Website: apple
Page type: cross-sells
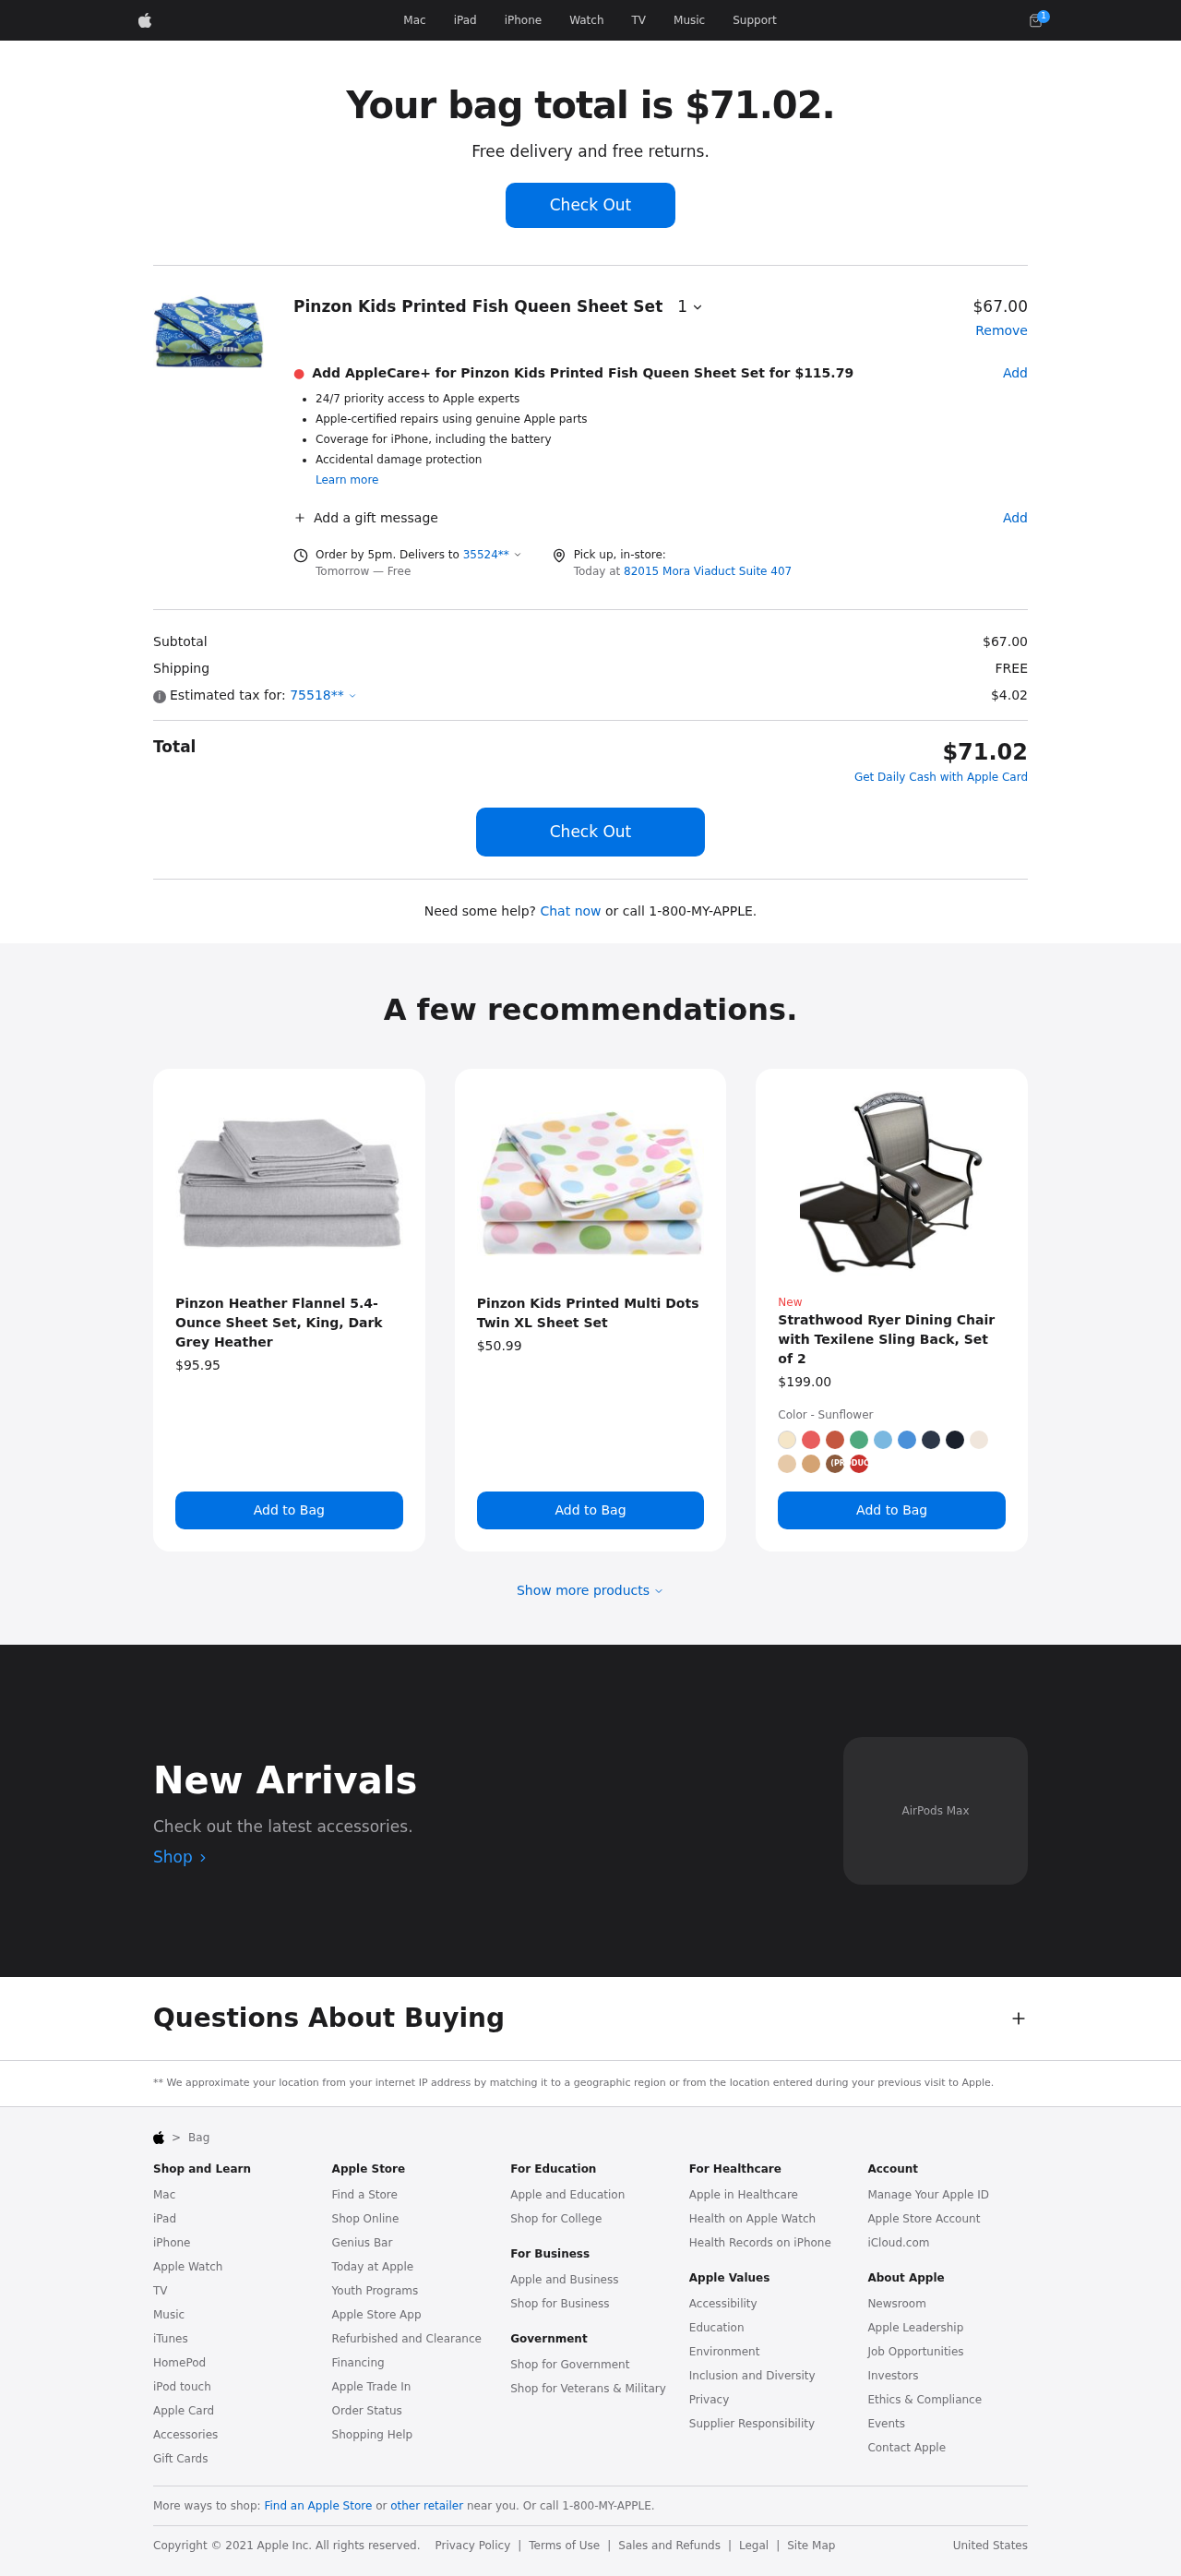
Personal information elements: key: PII_LOCATION1_STREET
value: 82015 Mora Viaduct Suite 407
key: PII_POSTCODE
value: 35524
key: PII_POSTCODE2
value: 75518
Product elements: key: PRODUCT1_NAME
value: Pinzon Kids Printed Fish Queen Sheet Set
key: PRODUCT1_PRICE
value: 67
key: PRODUCT1_QUANTITY
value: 1
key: PRODUCT2_NAME
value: Pinzon Heather Flannel 5.4-Ounce Sheet Set, King, Dark Grey Heather
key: PRODUCT2_PRICE
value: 95.95
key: PRODUCT3_NAME
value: Pinzon Kids Printed Multi Dots Twin XL Sheet Set
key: PRODUCT3_PRICE
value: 50.99
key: PRODUCT4_NAME
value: Strathwood Ryer Dining Chair with Texilene Sling Back, Set of 2
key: PRODUCT4_PRICE
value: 199
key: PRODUCT5_PRICE
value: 115.79
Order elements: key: ORDER_NUM_ITEMS
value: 1
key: ORDER_TOTAL
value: $71.02
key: ORDER_TOTAL
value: Your bag total is $71.02.
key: ORDER_DELIVERY_DATE
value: Tomorrow — Free
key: ORDER_SUBTOTAL
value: $67.00
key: ORDER_SHIPPING_COST
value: FREE
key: ORDER_TAX
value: $4.02